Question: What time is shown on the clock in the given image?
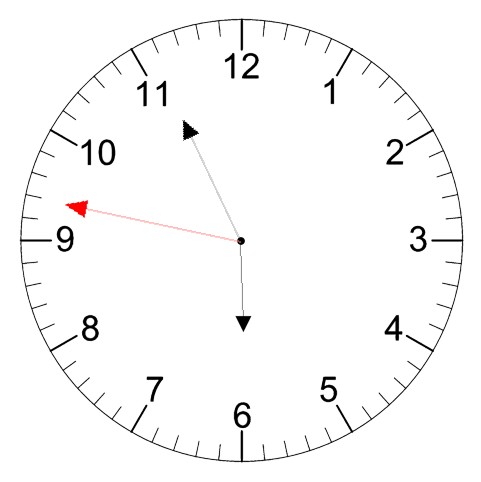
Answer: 05:55:47